Question: I have built a website that I thought was free from css errors until I test this on the iPhone. I have a strange problem in that the repeating background images do not stretch fully across the page.
This is what it looks like on an iPhone and full website URL:
<URL>

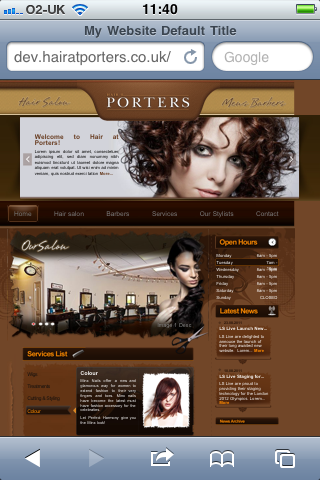
Answer: Try this: '<meta name="viewport" content="width=device-width, initial-scale=1, maximum-scale=1">'
The problem is the same for if you reduce the width of your browser. The problem is the background IS stretching, but the website is only as wide as the stretched background image. The slidey bit below the logo has a fixed width though and is creating the illusion that the background isn't stretching far enough.
The above code should fix this issue by making sure that the website zooms to fit the width of the browser.